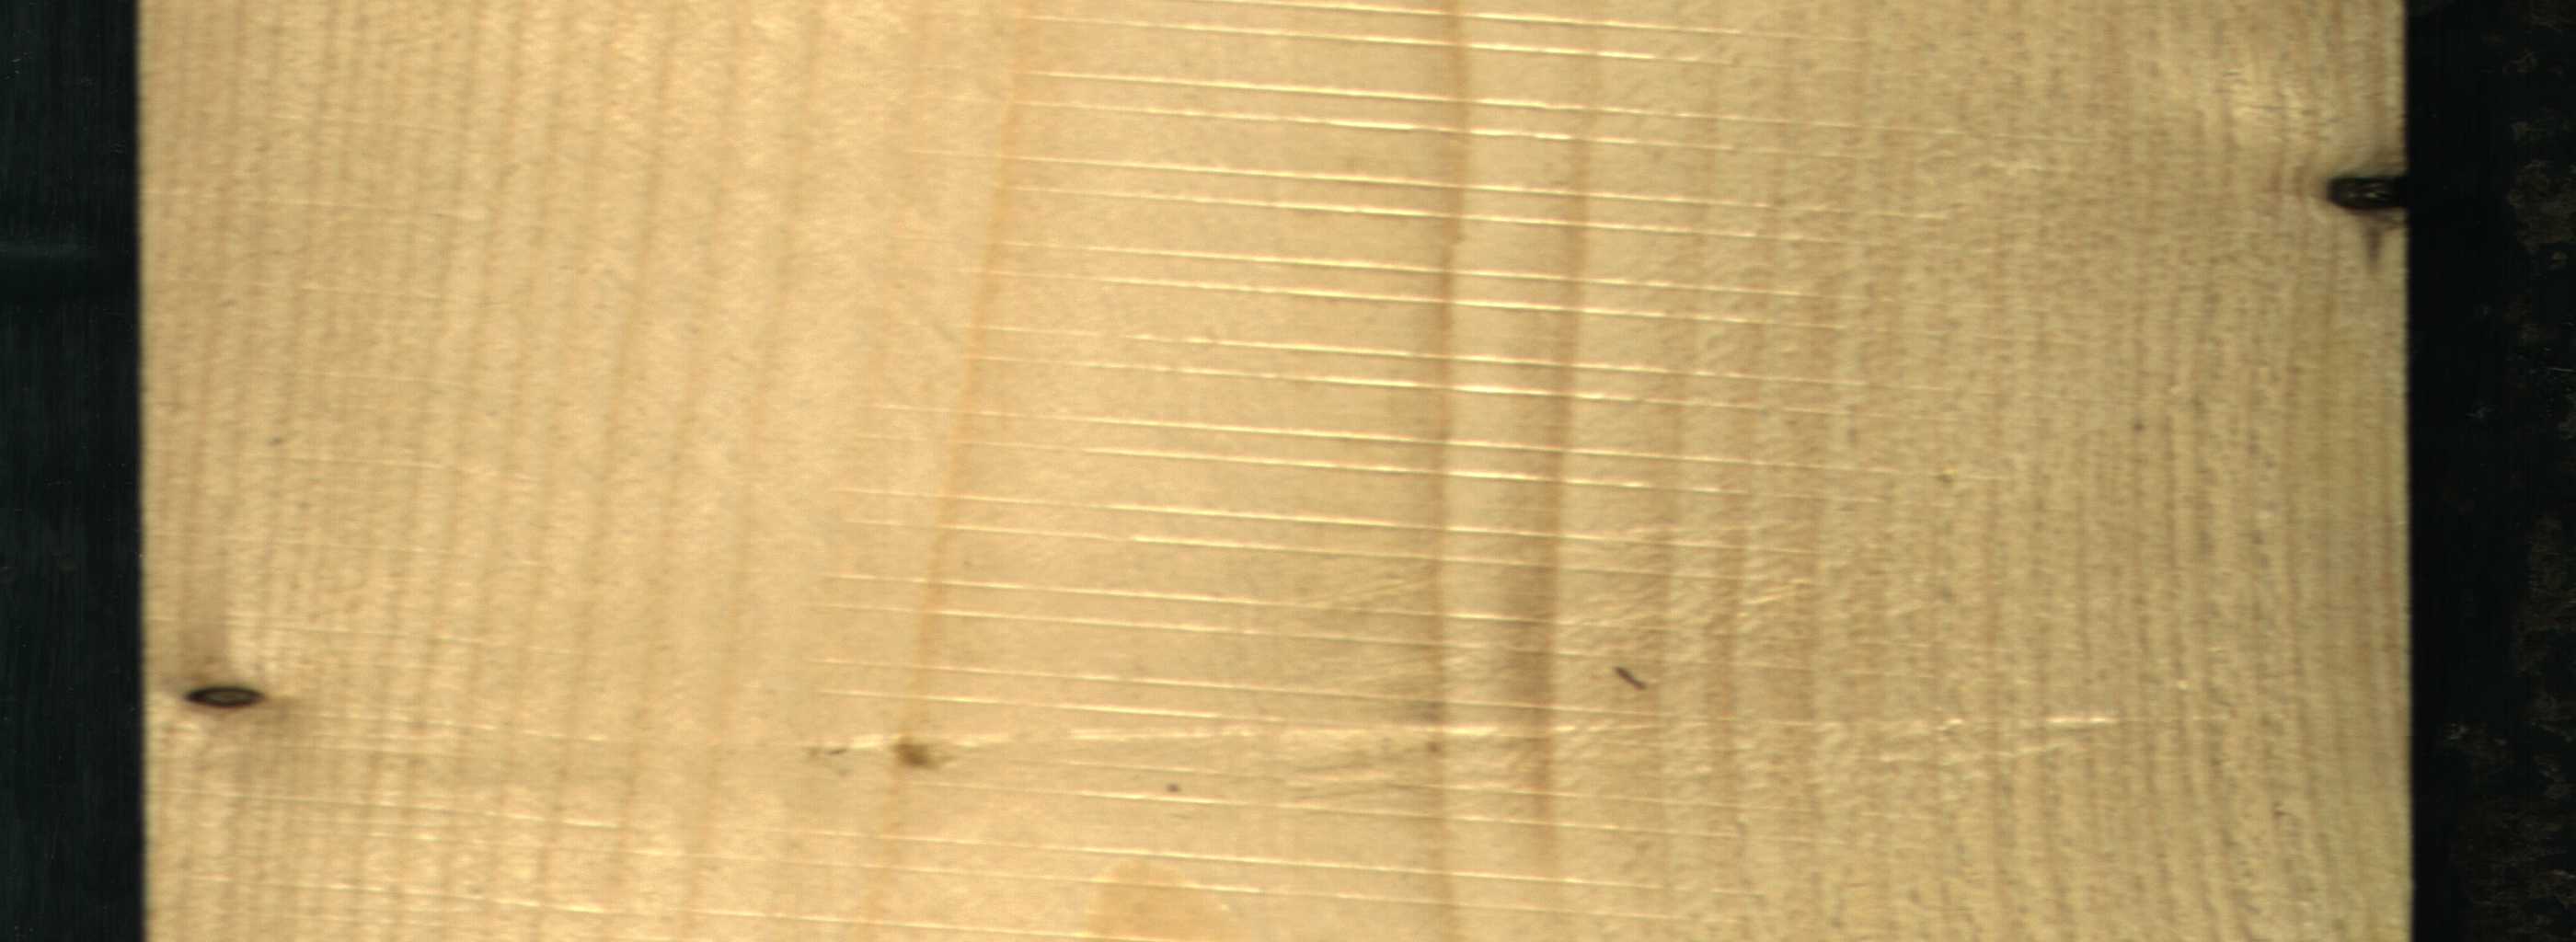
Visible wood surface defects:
Knot_missing
Dead_Knot